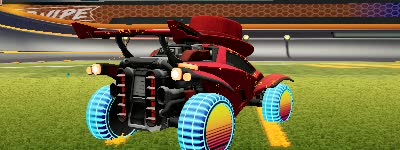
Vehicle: octane